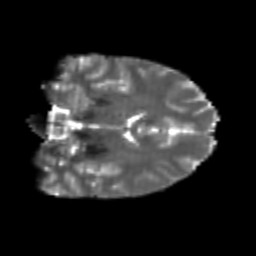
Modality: T2w
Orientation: coronal
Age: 20
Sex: male
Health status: healthy
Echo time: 0.074 s